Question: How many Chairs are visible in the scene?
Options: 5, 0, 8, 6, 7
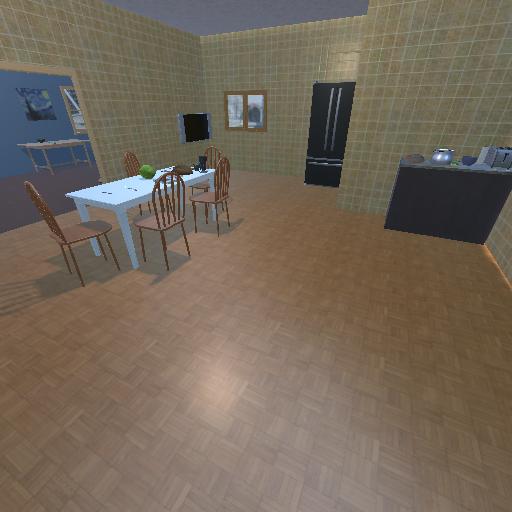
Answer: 5